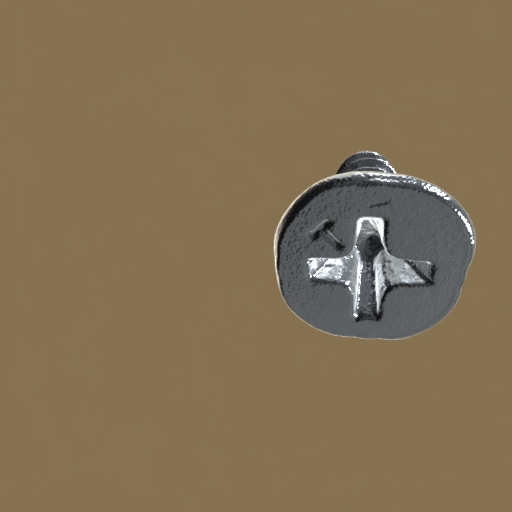
Label: screw